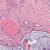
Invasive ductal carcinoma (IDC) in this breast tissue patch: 1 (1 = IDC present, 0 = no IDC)